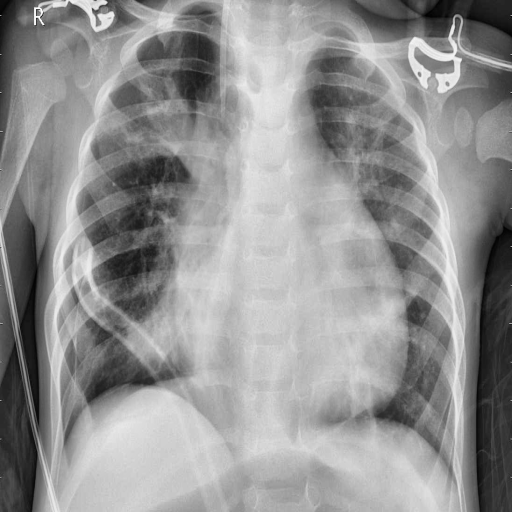
Finding: PNEUMONIA